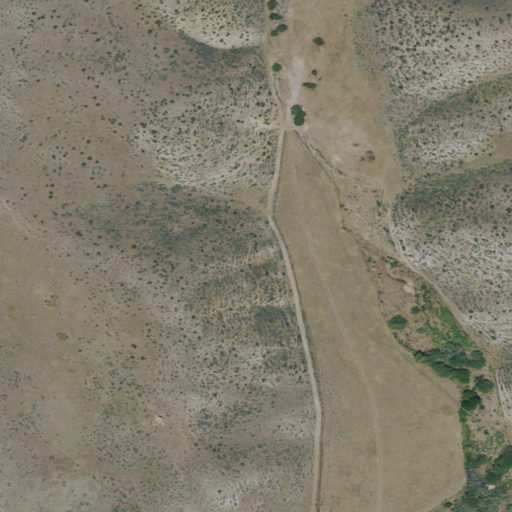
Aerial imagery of valley in Idaho named Tacket Gulch containing grassland and shrub